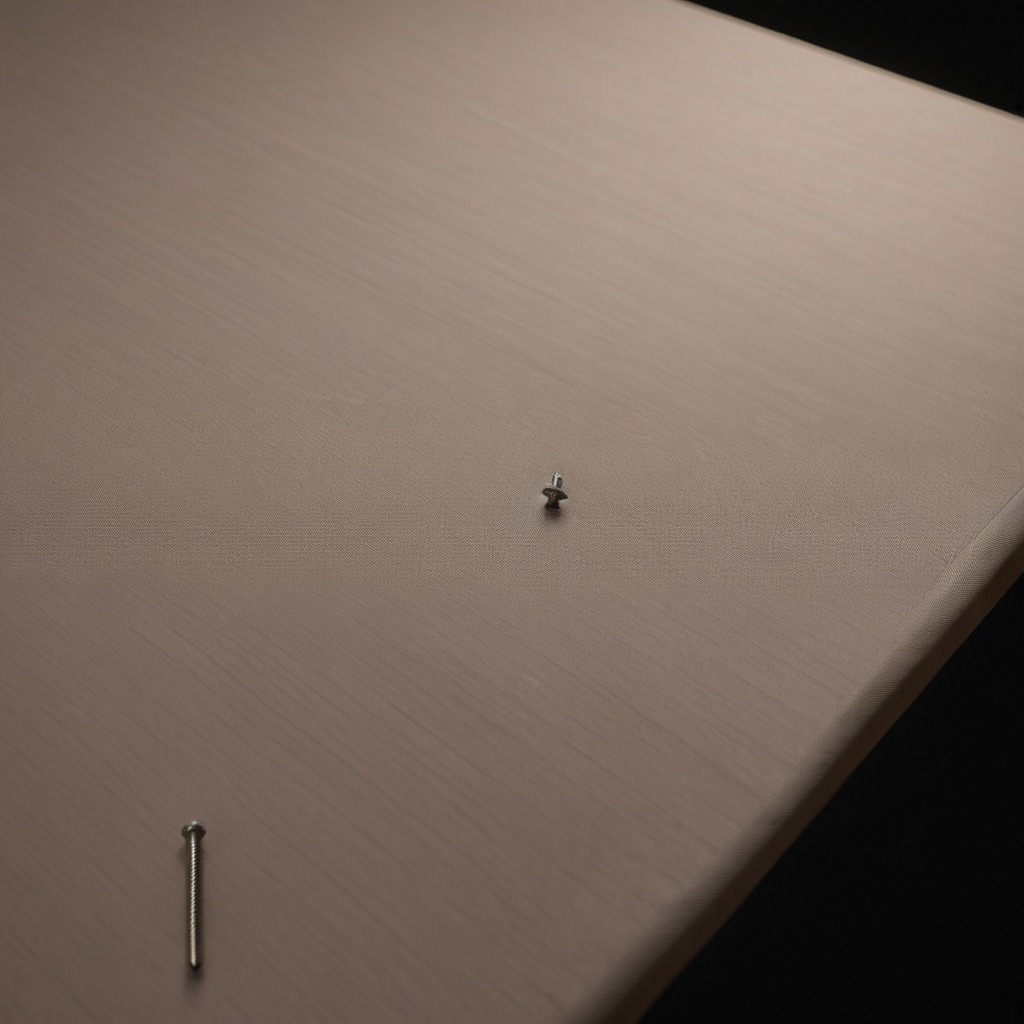
A metal screw lies on a wooden table covered with a plain cloth.